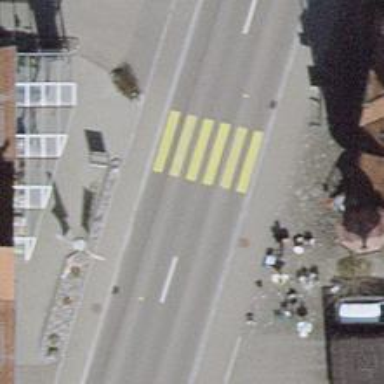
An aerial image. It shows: Secondary road with asphalt surface and sidewalks on both sides.